Aerial crown-view tile of a tropical tree (Barro Colorado Island, Panama), acquired 20241014:
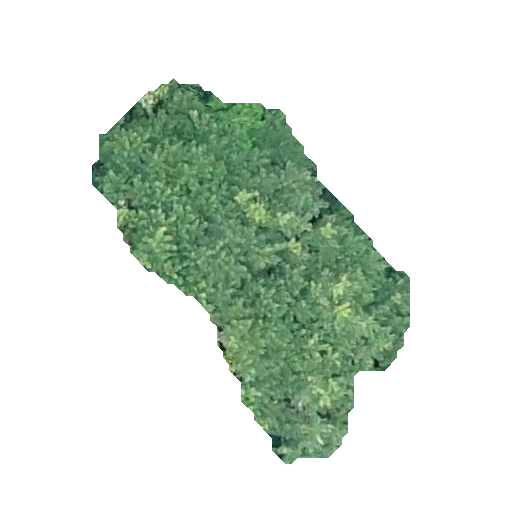
Species: Jacaranda copaia
GBIF accepted scientific name: Jacaranda copaia
Crown area: 100.725 m²